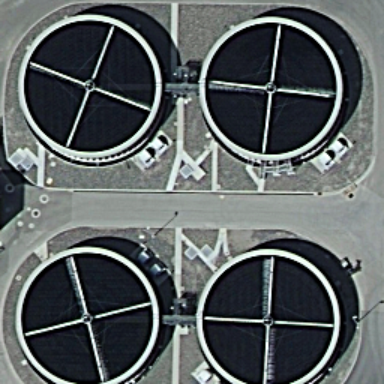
Four black storage tanks are arranged neatly on the ground .